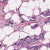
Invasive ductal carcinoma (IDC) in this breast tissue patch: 1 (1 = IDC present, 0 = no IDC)